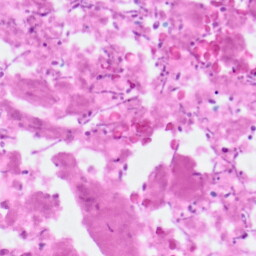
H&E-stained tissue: Pancreatic